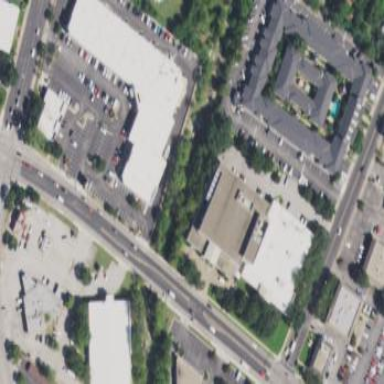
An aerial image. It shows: Building housing furniture shop.